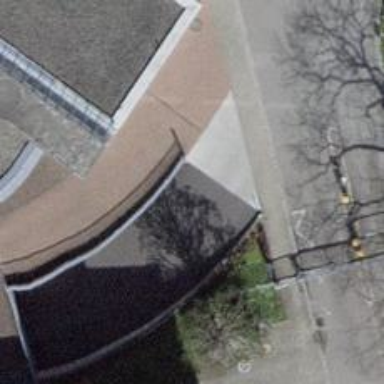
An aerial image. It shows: Parking area.